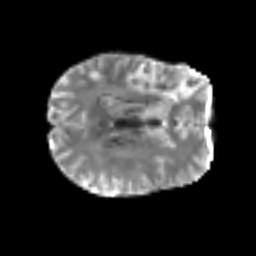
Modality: T2w
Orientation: axial
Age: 71
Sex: male
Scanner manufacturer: siemens
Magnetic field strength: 3 T
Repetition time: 6.1 s
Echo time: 0.101 s